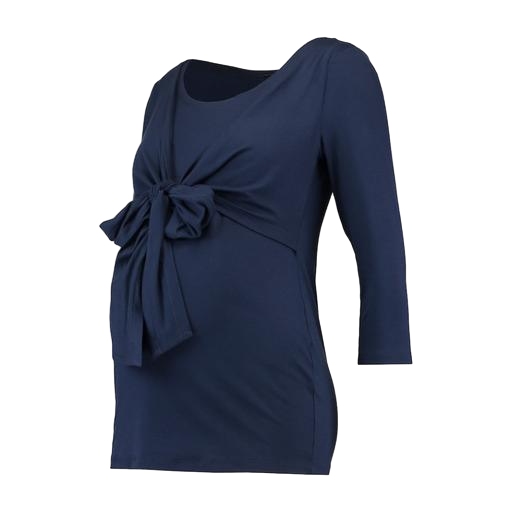
blue knot-front top, blue maternity/nursing top, blue maternity khaki tie tunic shirt, white background